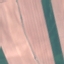
Label: AnnualCrop